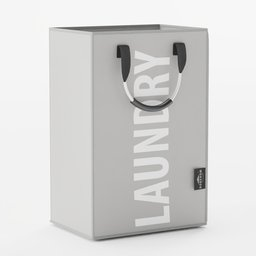
Label: tools